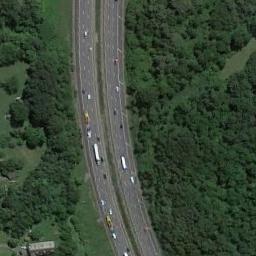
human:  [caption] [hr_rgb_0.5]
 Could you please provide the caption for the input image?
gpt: The freeway goes through the forest with many cars .

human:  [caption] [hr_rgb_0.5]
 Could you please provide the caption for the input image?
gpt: A freeway with a bend goes through the lawn and some cars are driving on the freeway .

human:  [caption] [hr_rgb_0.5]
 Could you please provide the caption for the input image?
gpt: The freeway is surrounded by a large green forest with many cars on the freeway .

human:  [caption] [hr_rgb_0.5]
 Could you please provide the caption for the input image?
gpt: The highway is lined with trees .

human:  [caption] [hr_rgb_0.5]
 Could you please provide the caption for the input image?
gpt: A freeway beside a green forest .